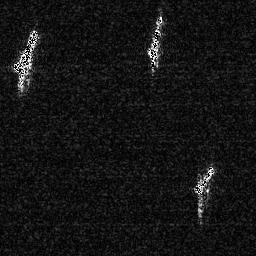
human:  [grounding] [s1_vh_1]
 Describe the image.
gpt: In the satellite image, there is  <ref>1 large ship </ref> <box>[[3, 9, 16, 35, 0]]</box> located at top left,  <ref>1 medium ship </ref> <box>[[55, 4, 64, 28, 0]]</box> located at top,  <ref>1 medium ship </ref> <box>[[73, 64, 84, 76, 0]]</box> located at bottom right.